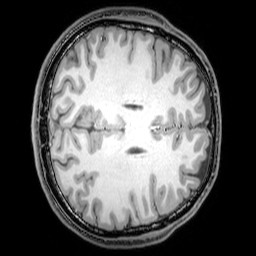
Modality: T1w
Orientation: axial
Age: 20
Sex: male
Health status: healthy
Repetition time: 0.081 s
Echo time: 0.037 s